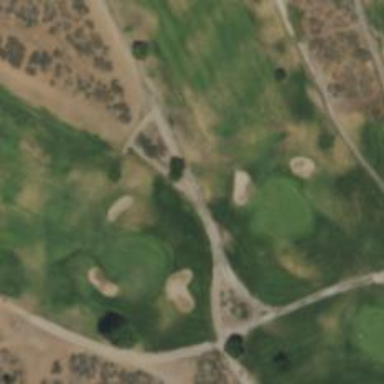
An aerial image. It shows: Service road used as golf cart path.